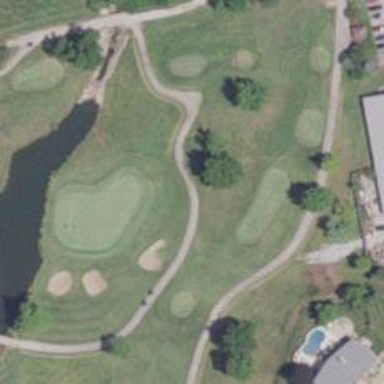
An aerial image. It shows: Service road designated as golf cart path.